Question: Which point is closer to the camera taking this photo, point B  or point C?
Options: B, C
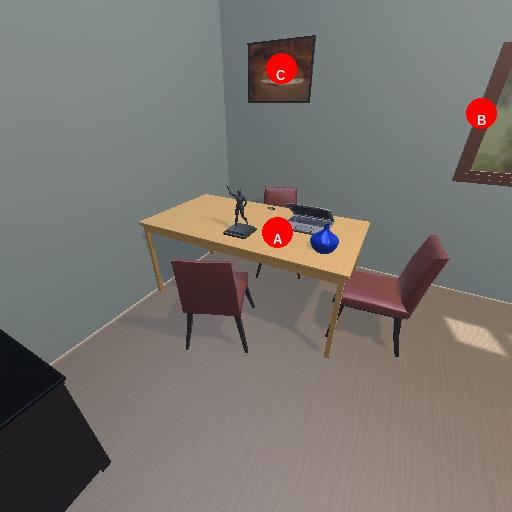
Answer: B